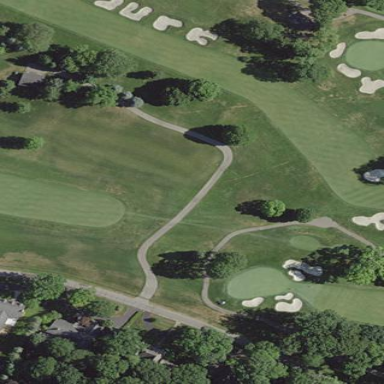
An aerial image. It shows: Grassy area designated as golf fairway.